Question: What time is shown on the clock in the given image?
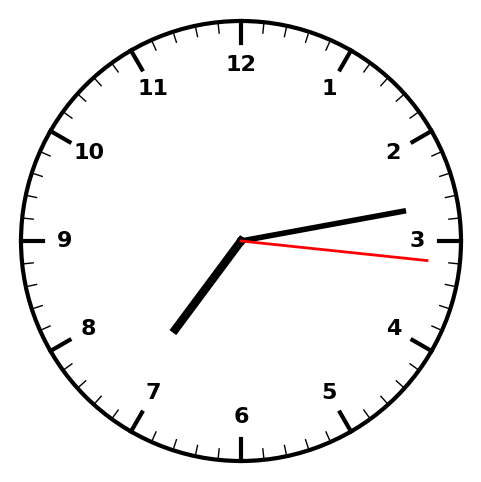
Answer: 07:13:16